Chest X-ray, PA view. Patient: 28 years old, sex M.
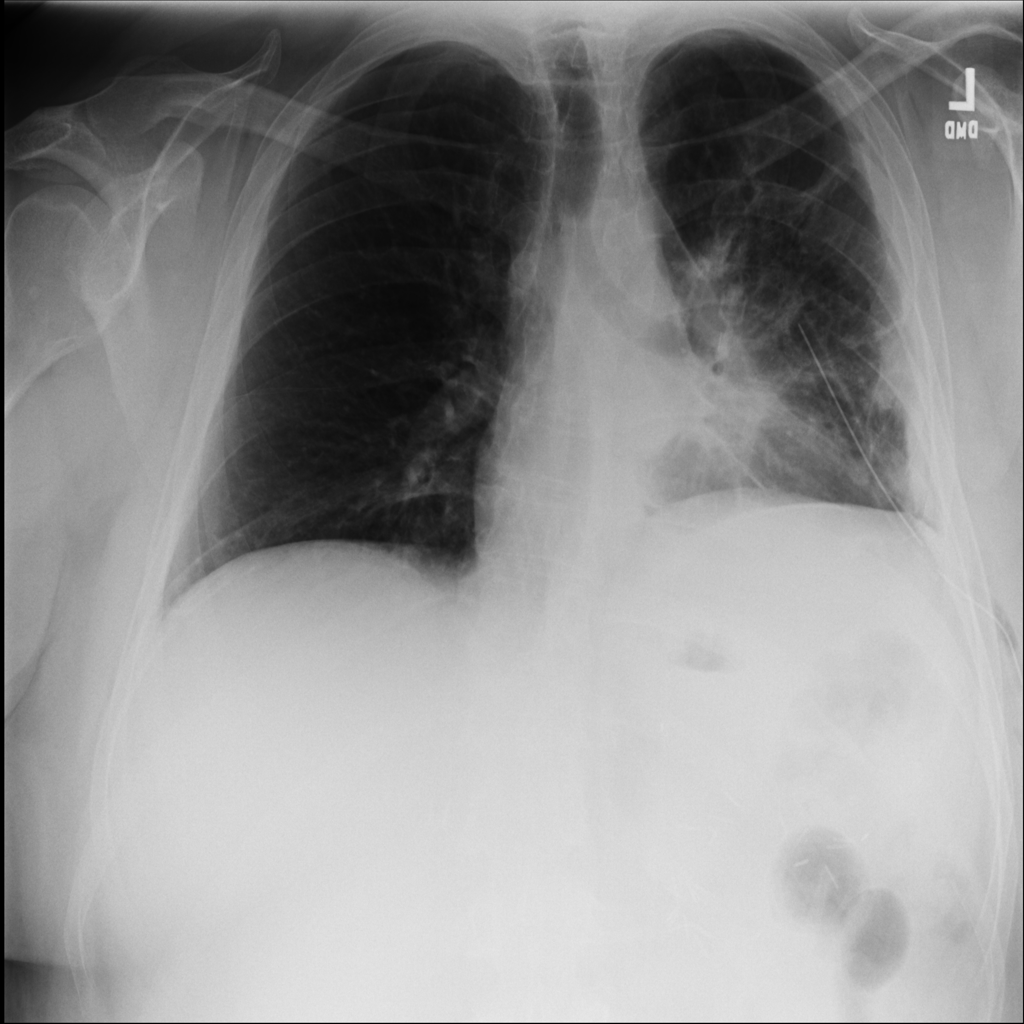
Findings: Consolidation, Infiltration, Mass, Pleural_Thickening